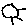
Label: sun